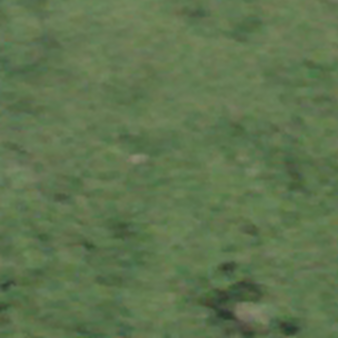
Label: other